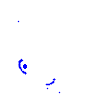
Particle: proton